Question: How can I specify the file to open in new tab with IntelliJ IDEA via command line?
If I run in command line:
'''
idea d:\Dropbox\Dropbox\featurea\featurea-common\src\com\featurea\common\util\FileManager.java
'''
I get "No project found to open file in" error

Open file in new tab with opened project also fails.
Is there any way to manage IntelliJ IDEA to behave as I want?
Thanks.
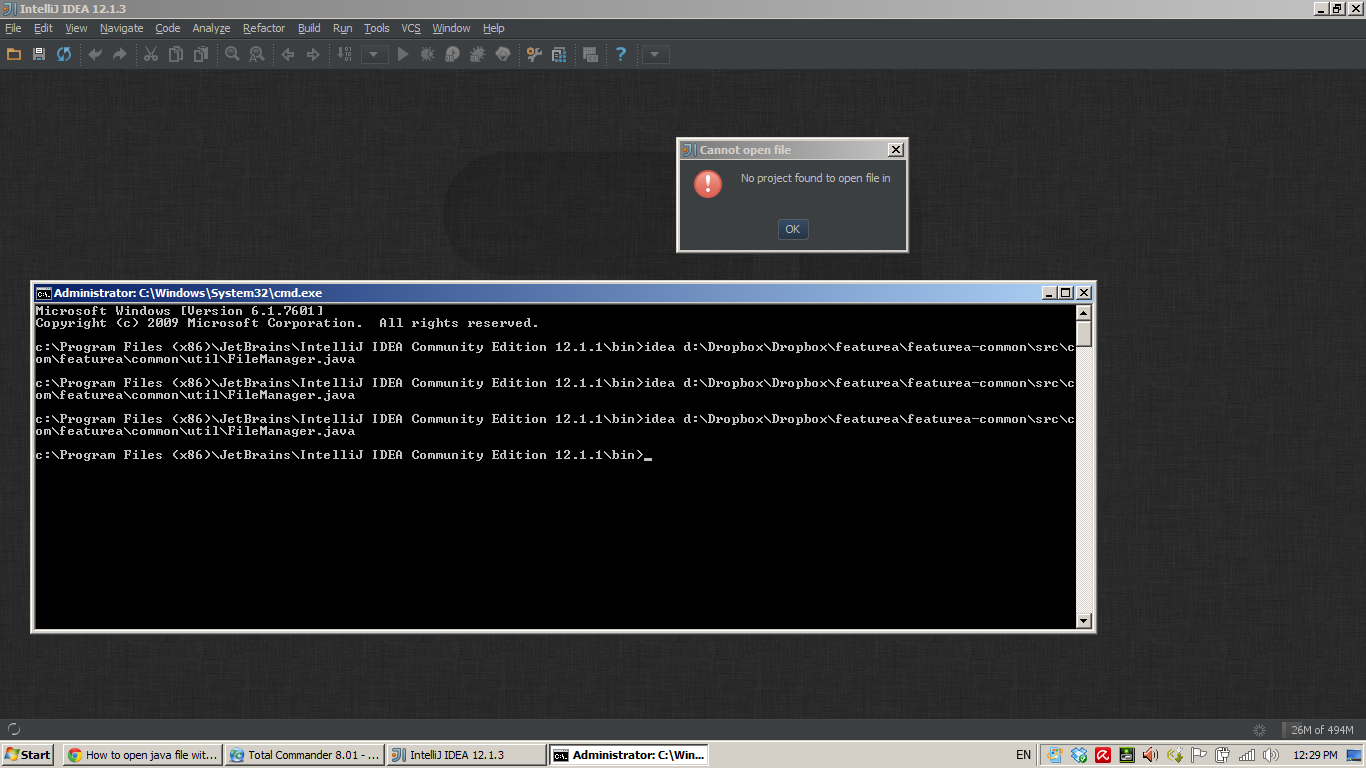
Answer: You can't open individual files in the IDE from the command line when there is no open project and the IDE is not already running.
You can pass the project directory as an argument to open the project first, then you will be able to open individual files.